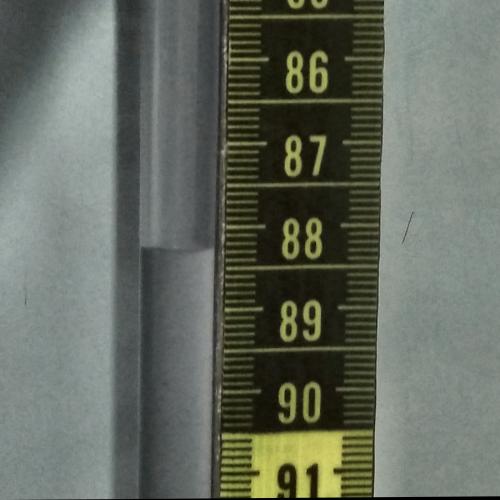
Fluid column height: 88.3 cm